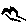
Label: bird